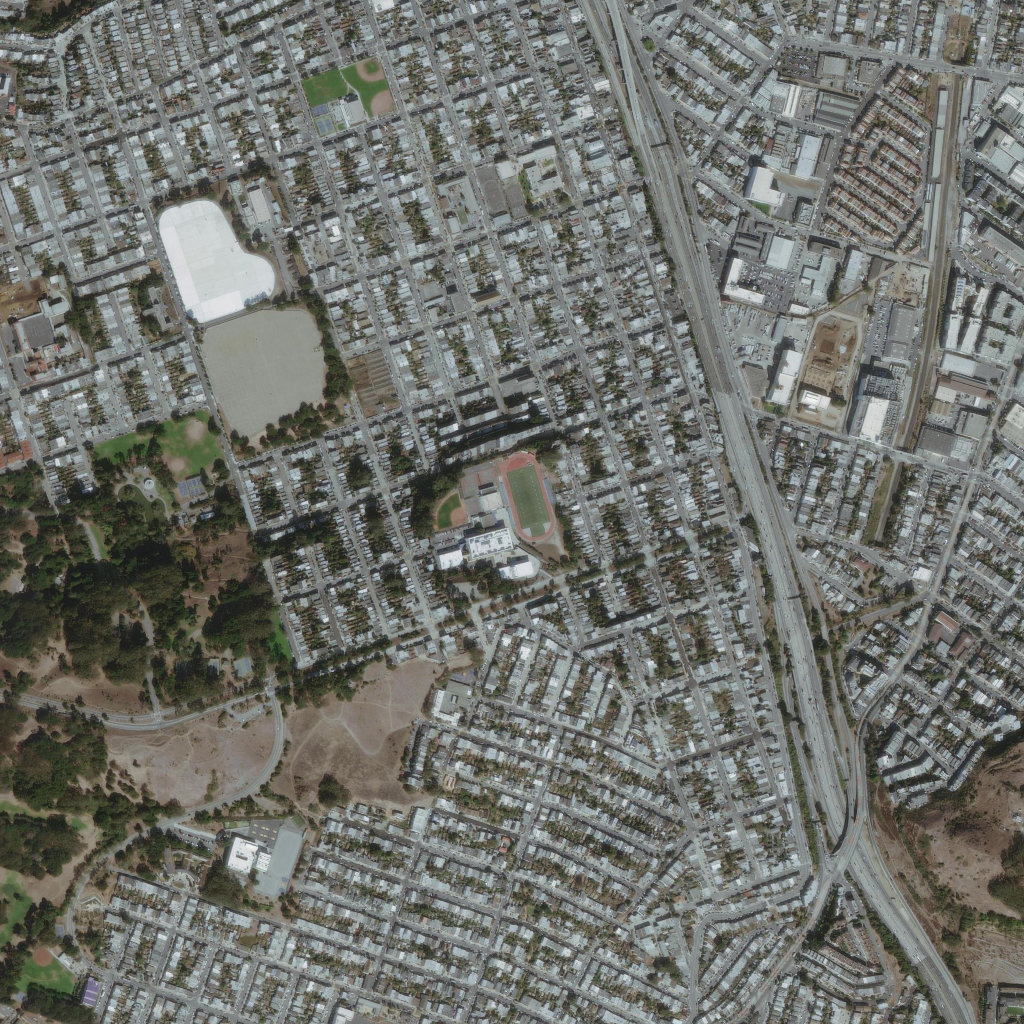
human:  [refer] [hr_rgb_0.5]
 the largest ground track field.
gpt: <box>[[48, 44, 54, 53, 0]]</box>